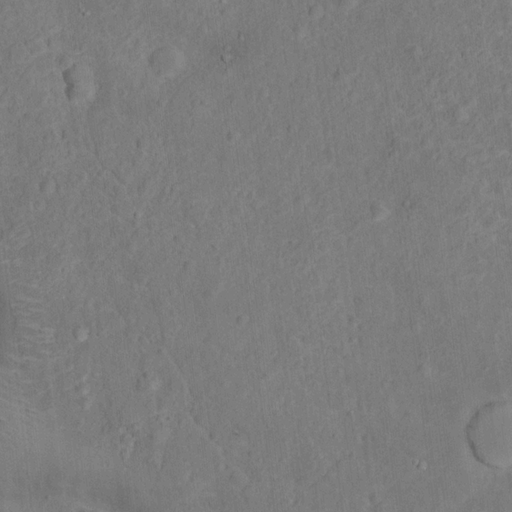
Objects detected: cone